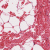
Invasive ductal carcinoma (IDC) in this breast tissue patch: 0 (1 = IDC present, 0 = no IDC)